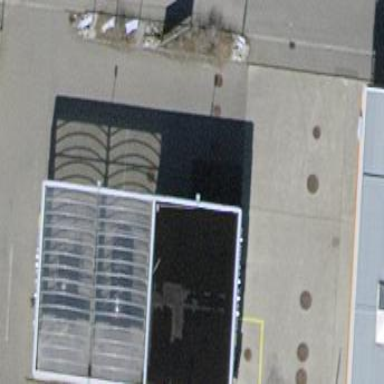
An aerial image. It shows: Industrial building that functions as car wash facility.